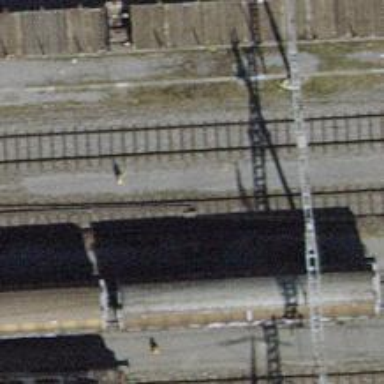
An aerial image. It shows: Siding railway line with electrified contact line for the trains.